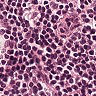
Metastatic tissue present: no